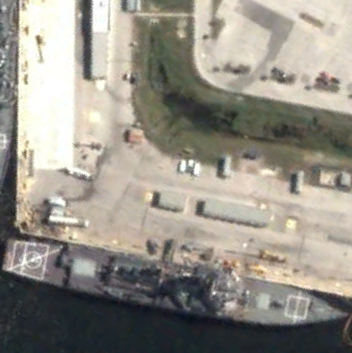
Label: Arleigh_Burke-class_destroyer